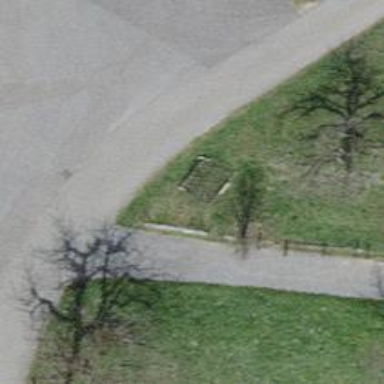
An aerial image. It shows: Deciduous tree with broadleaved leaves.